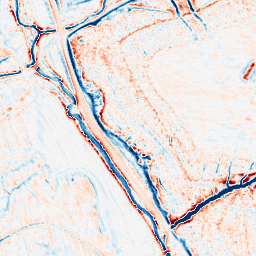
Category: edge_preserving
Decomposition family: anisotropic_diffusion
Decomposition parameters: iterations: 20
kappa: 30
gamma: 0.15
Upsampling method: quadratic
Upsampling parameters: scale: 2
Upsampling scale: 2